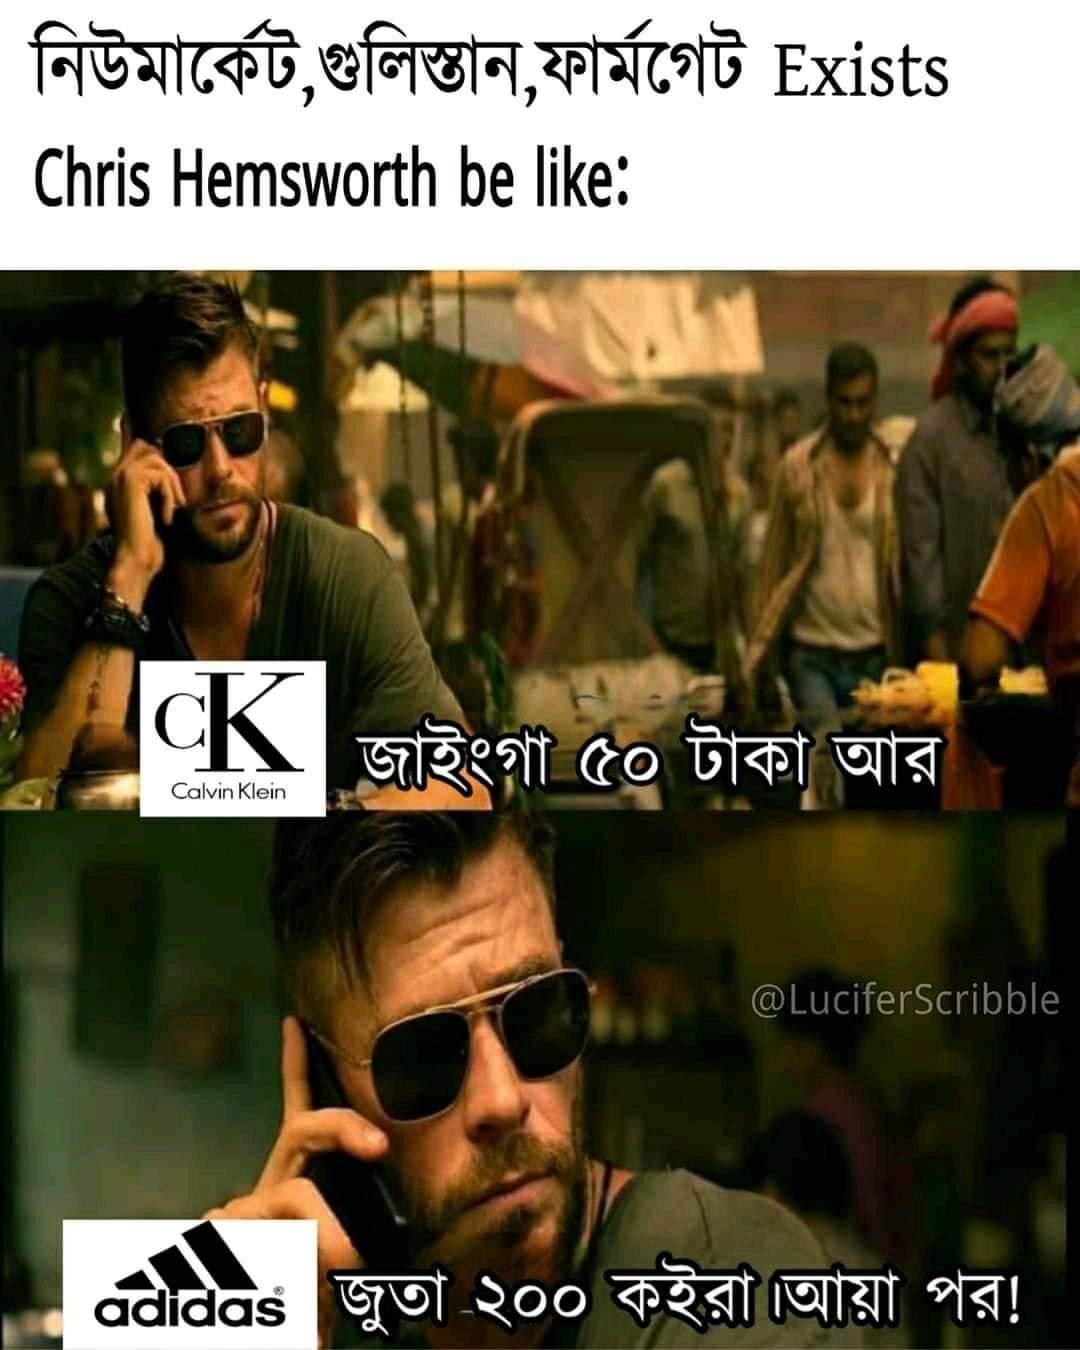
Caption: নিউমার্কেট, গুলিস্তান, ফার্মগেট Exists  Chris Hemsworth be like:    জাইংগা ৫০ টাকা আর   জুতা ২০০ কইরা । আয়া পর !
Label: non-hate